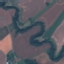
Land use / land cover: River